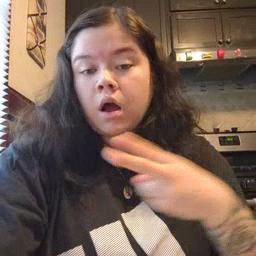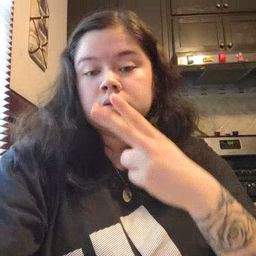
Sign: cut